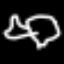
Label: angel